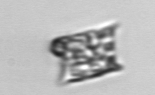
Label: Eucampia